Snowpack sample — Buffalo Mountain, Silverthorne, Colorado, USA (1/25/25, 10:11 AM MST)
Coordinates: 39.6222, -106.1139
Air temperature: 22 °F
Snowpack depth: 110 cm
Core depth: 40 cm
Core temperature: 46.4 °F
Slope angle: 12°, slope face: 102°
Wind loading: high
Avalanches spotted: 0
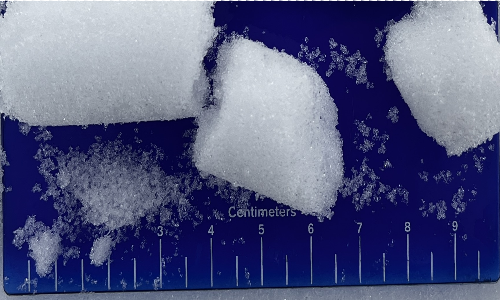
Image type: core
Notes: No avalanches nearby, collected on the outskirts of a fire break 15 meters from the treeline, on way to Buffalo and Red Mountain